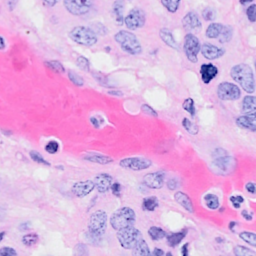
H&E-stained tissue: Breast